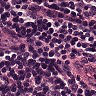
Metastatic tissue present: no